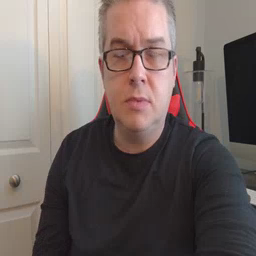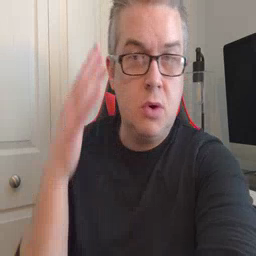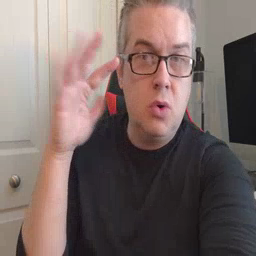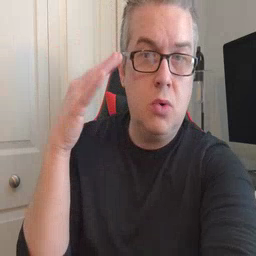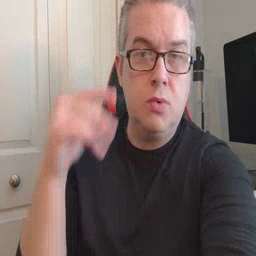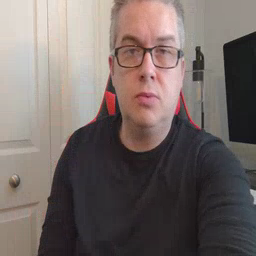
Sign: noisy